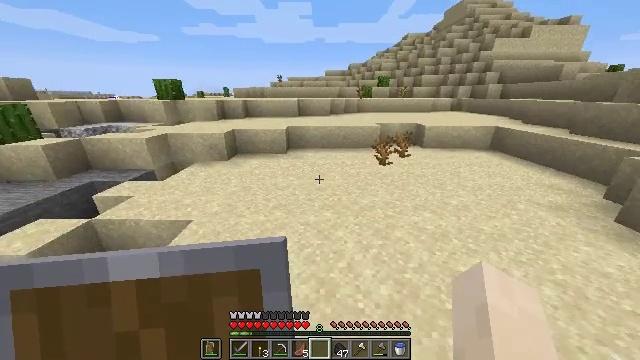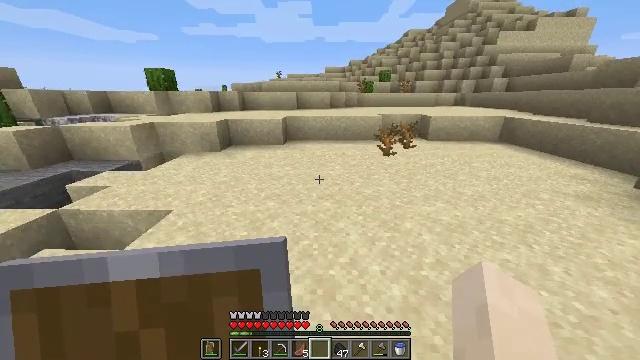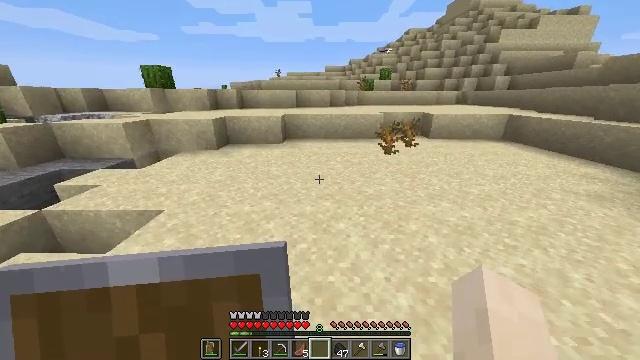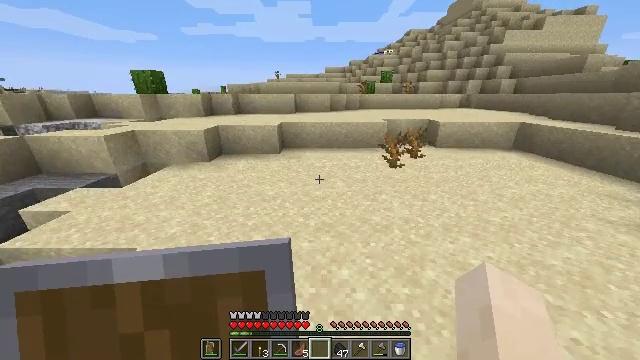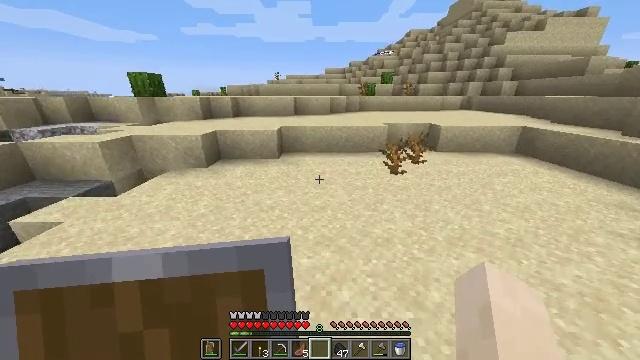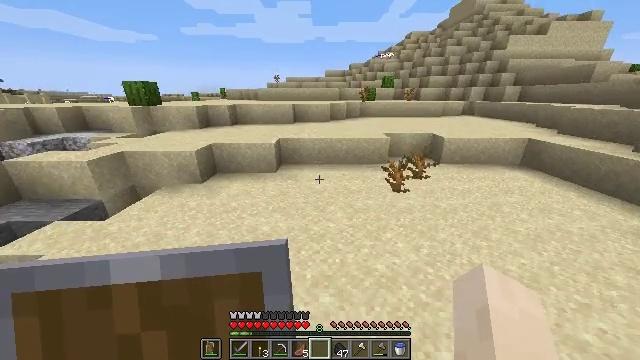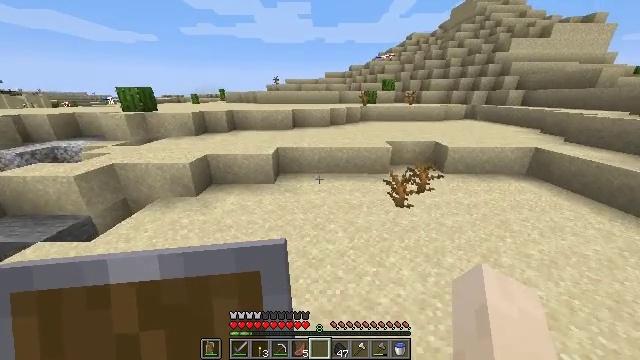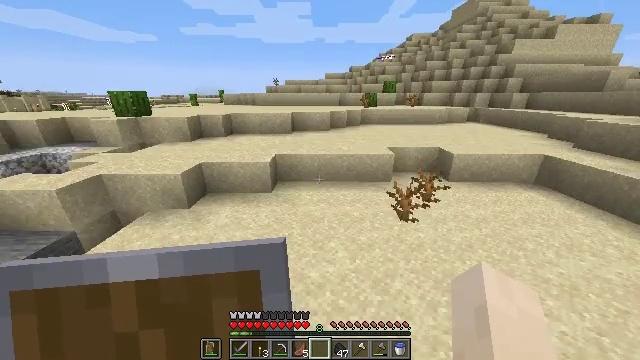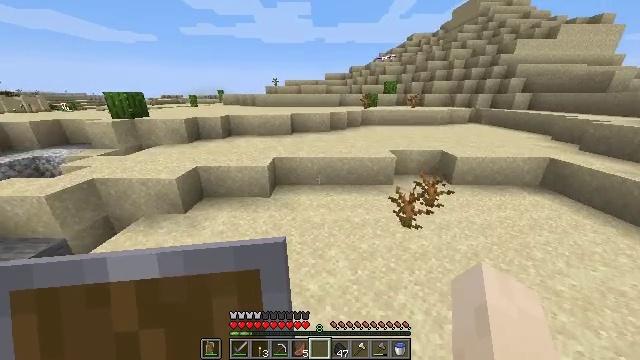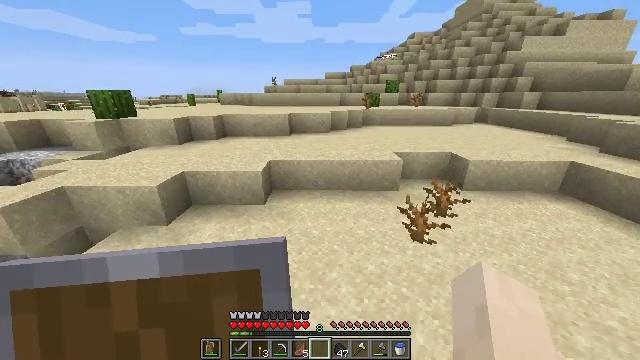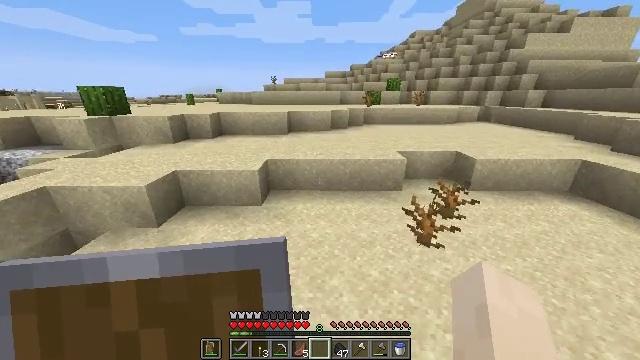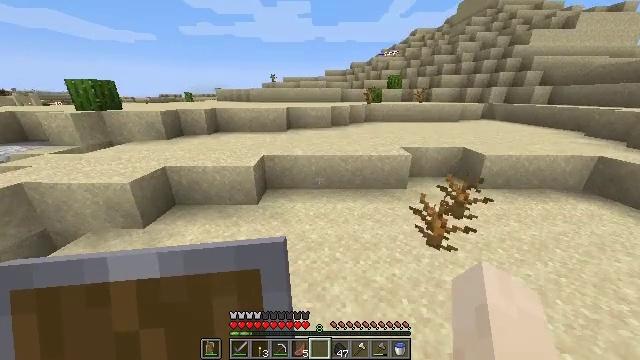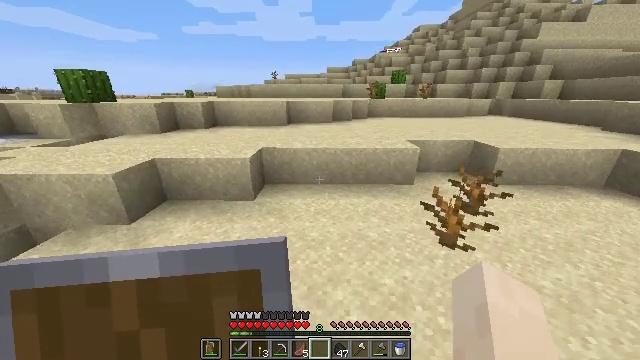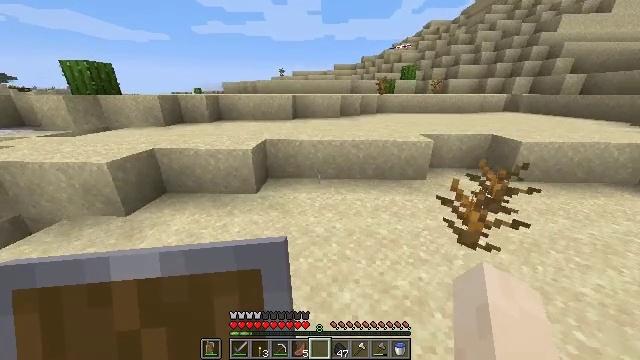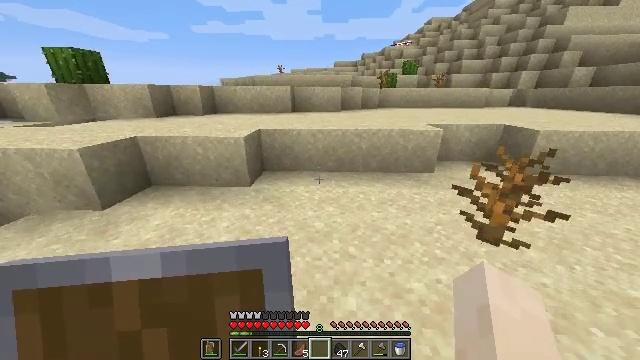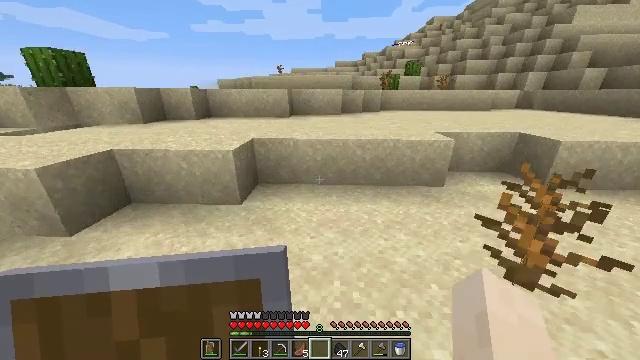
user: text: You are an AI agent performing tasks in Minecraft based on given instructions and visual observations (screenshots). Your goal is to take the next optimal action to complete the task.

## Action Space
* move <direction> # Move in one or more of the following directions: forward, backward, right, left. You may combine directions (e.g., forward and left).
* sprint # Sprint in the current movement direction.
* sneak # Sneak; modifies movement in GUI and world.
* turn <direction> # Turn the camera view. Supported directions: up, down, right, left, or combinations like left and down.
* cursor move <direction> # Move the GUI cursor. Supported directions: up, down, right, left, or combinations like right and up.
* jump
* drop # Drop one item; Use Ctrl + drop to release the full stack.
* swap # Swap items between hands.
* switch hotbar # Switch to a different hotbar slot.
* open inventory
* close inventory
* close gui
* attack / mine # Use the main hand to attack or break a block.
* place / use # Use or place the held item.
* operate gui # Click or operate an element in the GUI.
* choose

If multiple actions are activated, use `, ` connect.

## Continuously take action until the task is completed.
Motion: motion action
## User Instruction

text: Break the dead bush for sticks.
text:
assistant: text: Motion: move forward, sprint
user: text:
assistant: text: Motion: move forward, sprint, jump
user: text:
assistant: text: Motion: move forward, sprint, jump
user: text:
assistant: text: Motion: move forward, sprint, jump
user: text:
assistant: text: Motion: move forward, sprint, jump
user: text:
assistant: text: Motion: move forward, sprint, jump
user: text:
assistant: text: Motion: move forward, sprint
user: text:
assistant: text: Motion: move forward, sprint
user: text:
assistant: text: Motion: move forward, sprint
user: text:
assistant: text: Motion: move forward, sprint
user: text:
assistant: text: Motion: move forward, sprint
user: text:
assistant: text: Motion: move forward, sprint, jump
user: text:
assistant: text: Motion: move forward, sprint, turn left, jump
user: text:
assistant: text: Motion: move forward, sprint, jump
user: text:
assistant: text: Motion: move forward, sprint, jump
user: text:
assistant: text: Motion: move forward, sprint, jump
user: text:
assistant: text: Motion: move forward, sprint, jump
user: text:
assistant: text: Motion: move forward, sprint
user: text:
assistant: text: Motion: move forward, sprint
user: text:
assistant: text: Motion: move forward, sprint
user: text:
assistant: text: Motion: move forward, sprint
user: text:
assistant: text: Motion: move forward, sprint
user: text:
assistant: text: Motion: move forward, sprint, jump
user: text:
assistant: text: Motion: move forward, sprint, jump
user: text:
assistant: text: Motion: move forward, sprint, jump
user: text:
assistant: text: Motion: move forward, sprint, jump
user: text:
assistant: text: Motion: move forward, sprint, jump
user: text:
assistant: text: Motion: move forward, sprint, jump
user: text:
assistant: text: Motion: move forward, sprint, jump
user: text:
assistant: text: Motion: move forward, sprint, jump